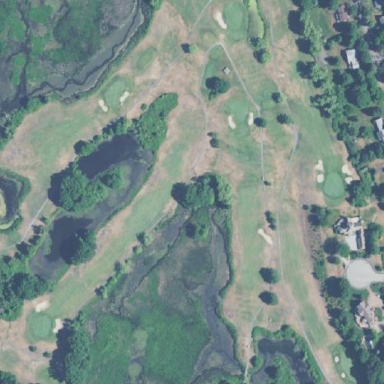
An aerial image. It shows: Golf course surrounded by greenery.